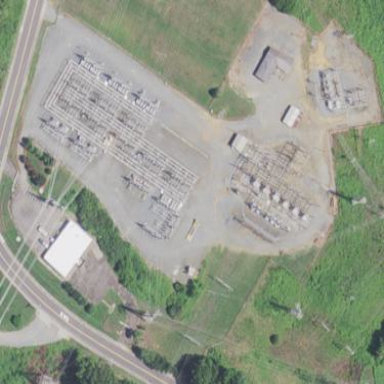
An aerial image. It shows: Fence surrounds transmission level power substation.